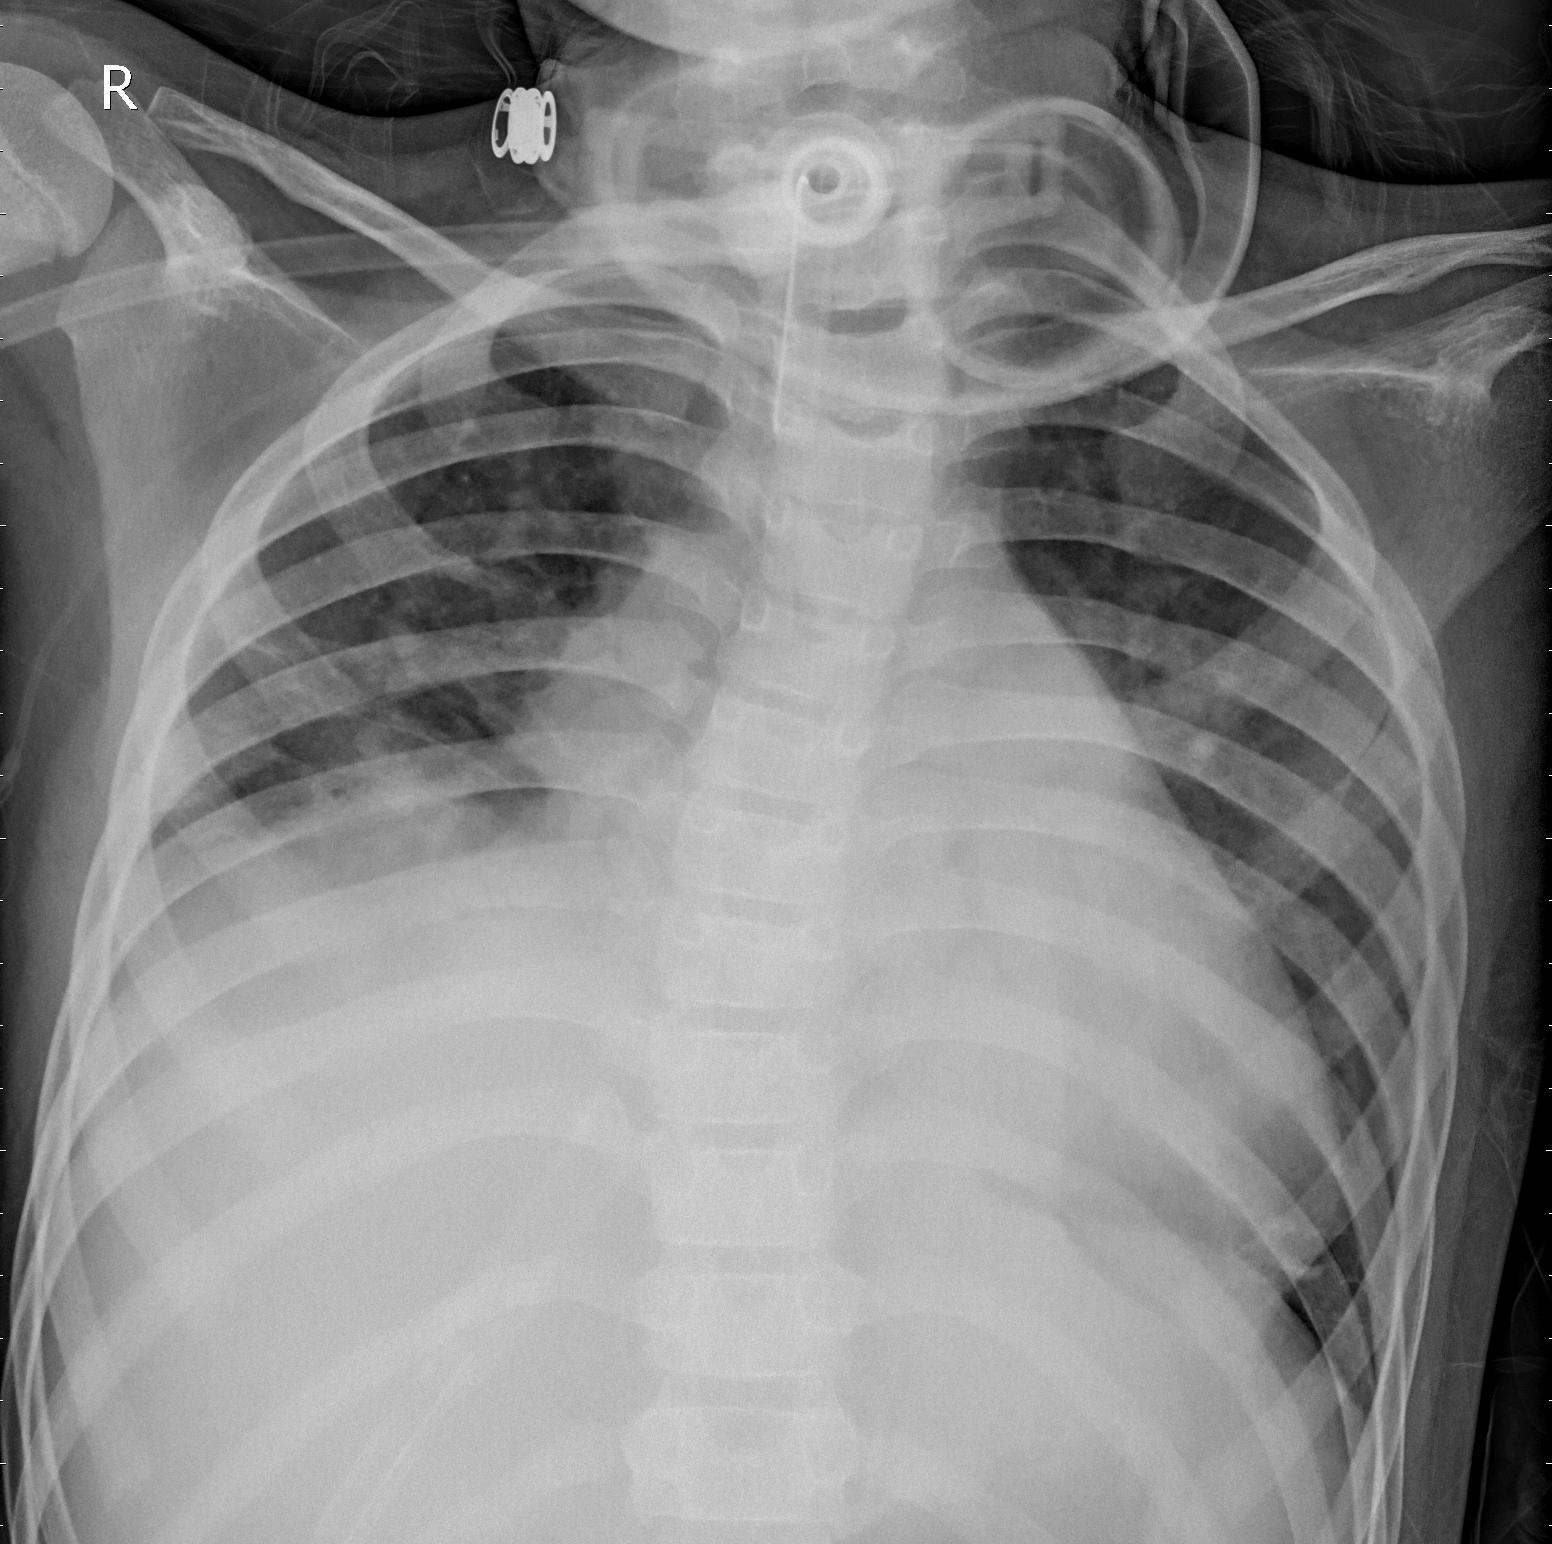
Diagnosis: PNEUMONIA